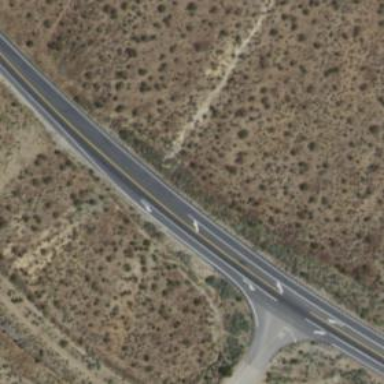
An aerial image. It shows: Asphalt road designated as trunk highway.